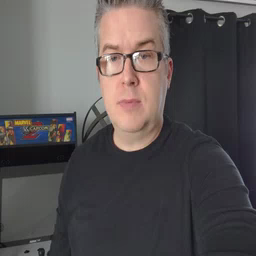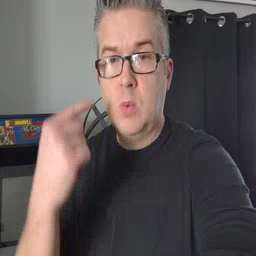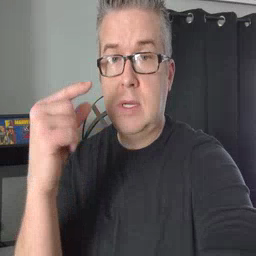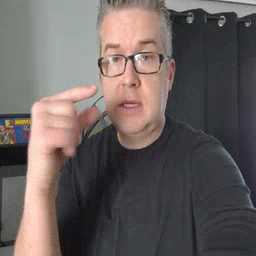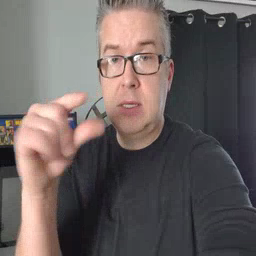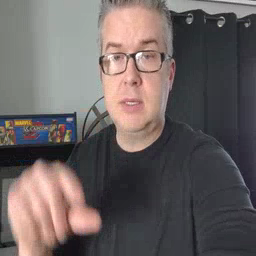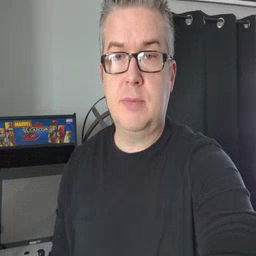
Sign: green